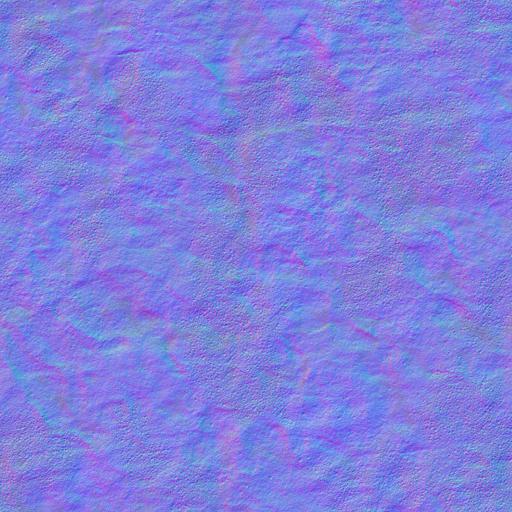
dirt dirty ground sand